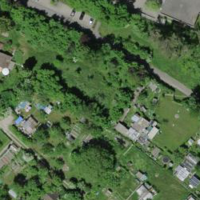
EUNIS habitat code: 53
Species observed at this site:
Cornus sanguinea
Urtica dioica
Vicia sepium
Acer campestre